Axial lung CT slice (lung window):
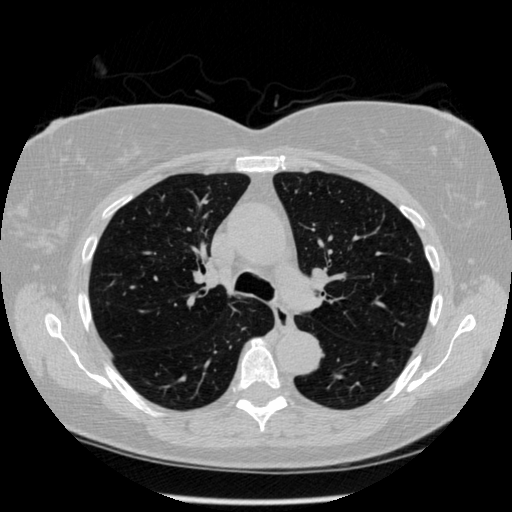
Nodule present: no